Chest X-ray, PA view. Patient: 66 years old, sex F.
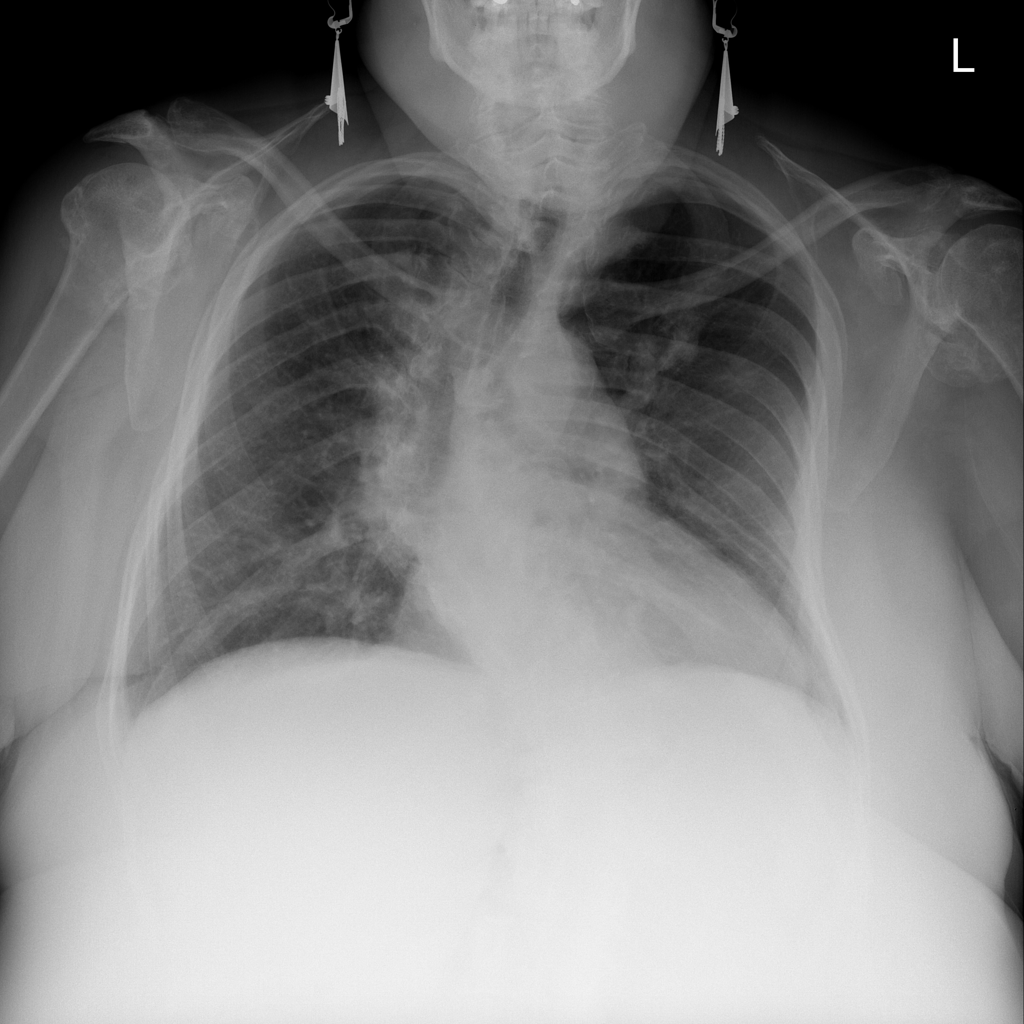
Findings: No Finding